Field crop: maize
Growth stage: 2
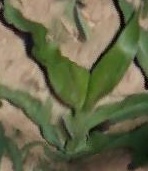
Species: maize